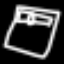
Label: bed